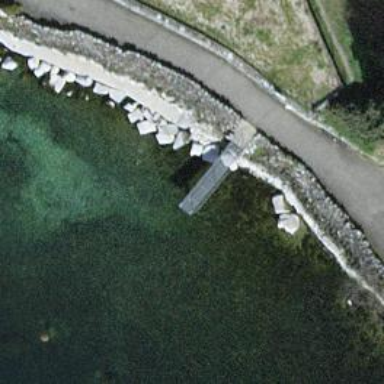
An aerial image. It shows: Pier with surface made of metal grid.